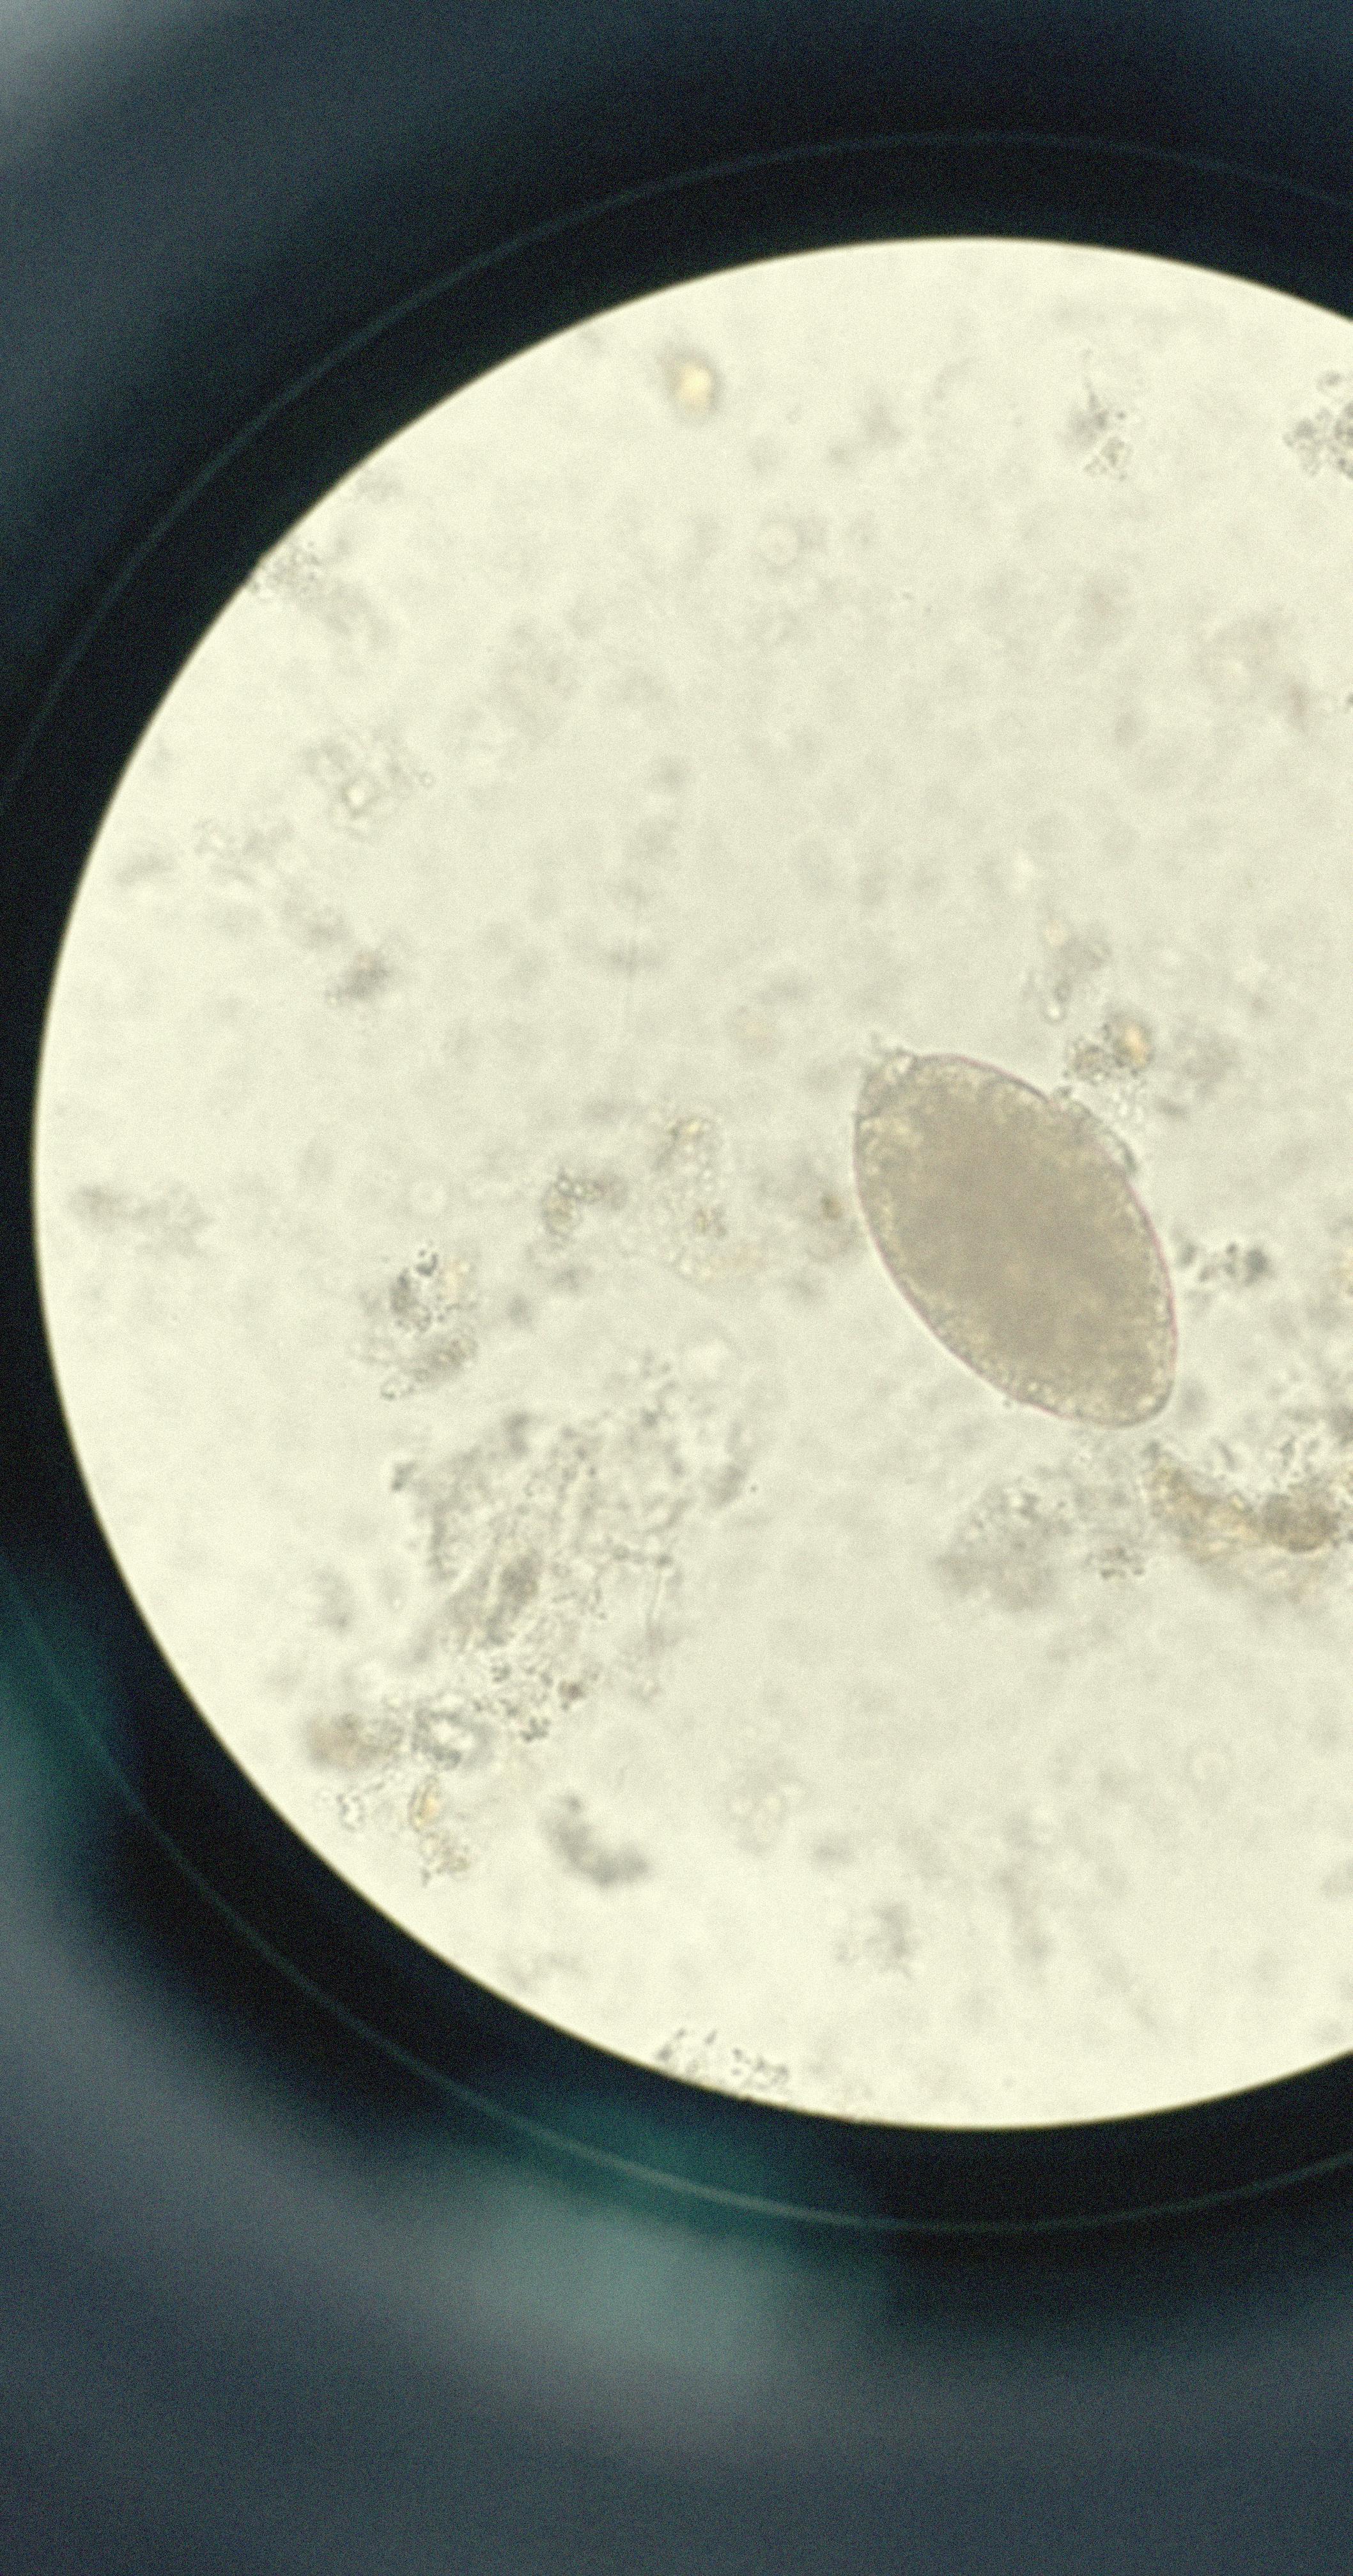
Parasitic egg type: Fasciolopsis buski